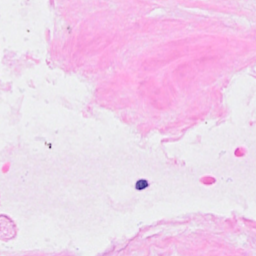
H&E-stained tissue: Breast